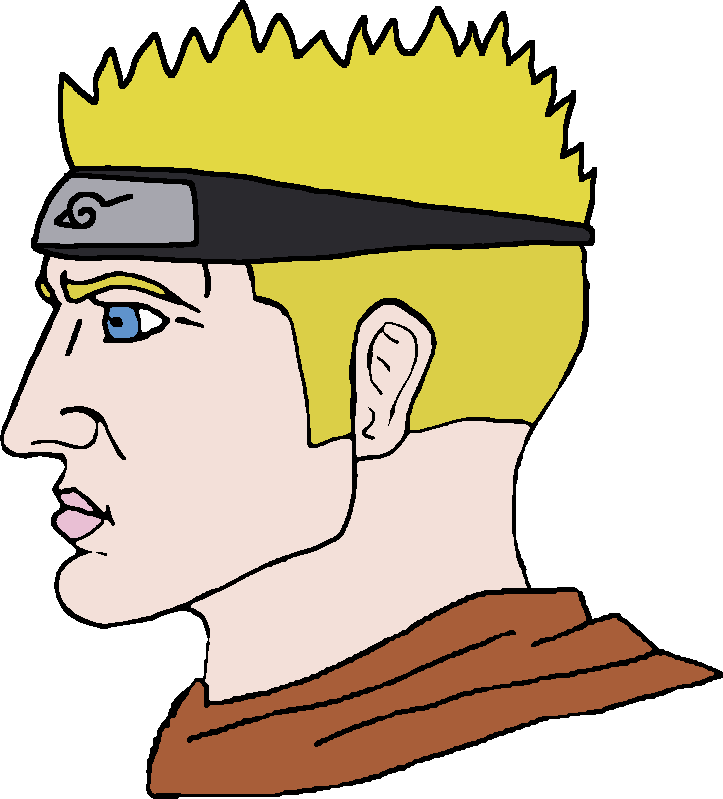
Label: 4_Yes_Chad